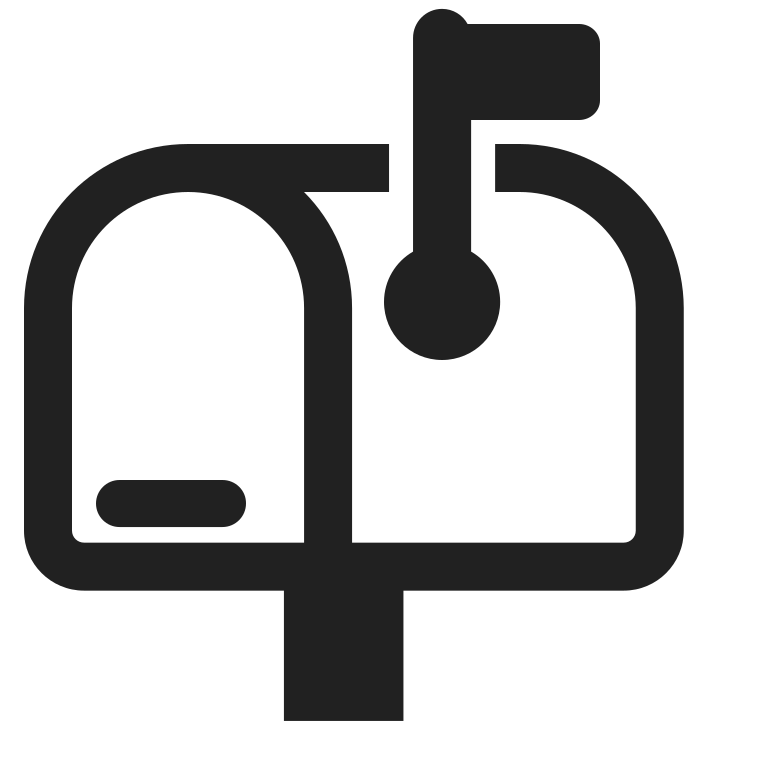
closed mailbox with raised flag high contrast